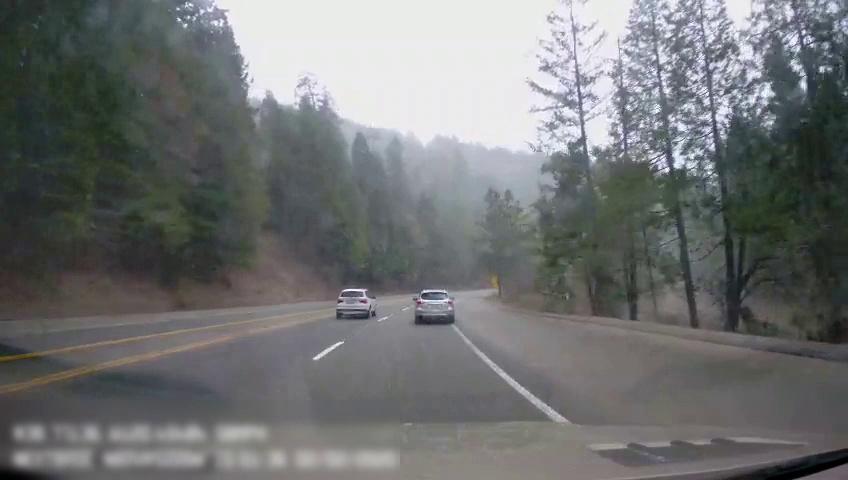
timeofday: Day
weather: Cloudy
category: Drivable Space
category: Vehicles | SUV
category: Vehicles | SUV
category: Lanes | Opposite Lane
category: Lanes | Current Lane
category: Lanes | Current Lane
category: Lanes | Opposite Lane
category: Lanes | Alternate Lane
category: Lanes | Alternate Lane
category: Lanes | Alternate Lane